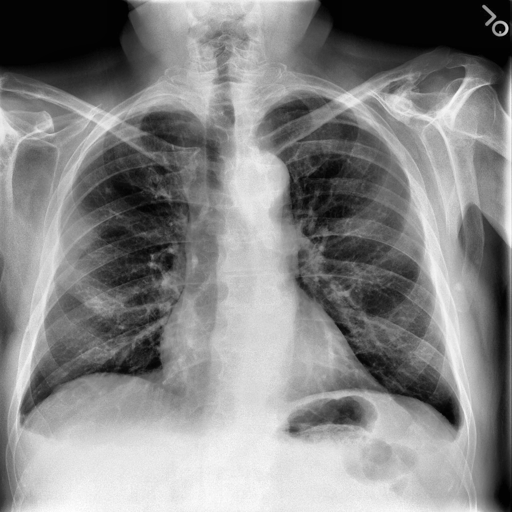
Finding: NORMAL